Question: I'm trying to make the following 'card' layout which shows how an image and everything contained in a layout is set in to a fixed height, which mimics a real life horizontal card.

What I have made so far:
The following XML is the single grid item I inflate in to a GridView adapter; which is ONE of the above mentioned 'cards'.
'''
<LinearLayout xmlns:android="http://schemas.android.com/apk/res/android"
android:layout_width="match_parent"
android:layout_height="match_parent"
android:orientation="vertical" >
<LinearLayout
android:layout_width="wrap_content"
android:layout_height="fill_parent"
android:layout_marginLeft="@dimen/feed_item_margin"
android:layout_marginRight="@dimen/feed_item_margin"
android:background="@drawable/bg_card"
android:orientation="vertical"
android:paddingBottom="@dimen/feed_item_padding_top_bottom"
android:paddingTop="@dimen/feed_item_padding_top_bottom" >
<ImageView
android:id="@+id/grid_banner"
android:layout_width="match_parent"
android:layout_height="fill_parent"
android:layout_alignParentTop="true"
android:focusable="false"
android:focusableInTouchMode="false"
android:background="@drawable/ic_launcher"/>
<TextView
android:id="@+id/bannerTitle"
android:layout_width="285dp"
android:layout_height="wrap_content"
android:layout_alignBottom="@id/grid_image"
android:layout_alignLeft="@id/grid_image"
android:layout_alignRight="@id/grid_image"
android:layout_alignTop="@id/grid_image"
android:layout_marginLeft="15sp"
android:layout_marginTop="300sp"
android:shadowColor="#000000"
android:shadowDx="1.0"
android:shadowDy="1.0"
android:shadowRadius="5.0"
android:textColor="#FFFFFF"
android:textSize="25sp" />
</LinearLayout>
</LinearLayout>
'''
I understand that I can set a fixed value for the root LinearLayout but would that affect when viewed through different mobile devices? As in, 50dp could look small on a tablet? Am I wrong?
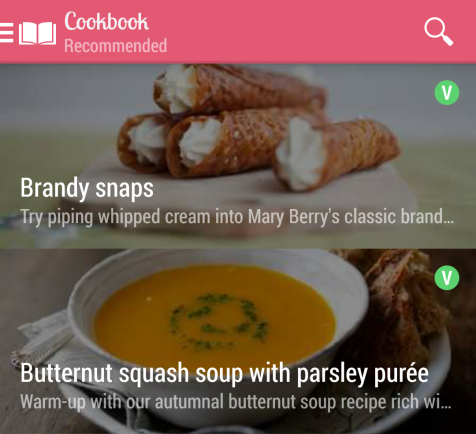
Answer: You have four elements to show for one card
1. Image
2. "V" icon
3. Title (white text)
4. Description (Grey text)
Because title and description overlapping the image at some points so, I would suggest you to use 'RelativeLayout' and also set
1. the height of the card at runtime depending on the screen width of the device so that it looks similar on all devices.
2. Use Values folder for different type of devices and set the size in dp from there.